Question: i have installed avenir font in x-code for custom font.
and i have tried this code to set custom font to search bar text
'''
UITextField *textField = [[sbOffers subviews] objectAtIndex:1];
[textField setFont:[UIFont fontWithName:@"AvenirNext-Medium" size:25]];
'''
but this is not worked for me i got error.Like this

is there any solution for this or anyother way to set font for UISearchBar ?? thanks in advance
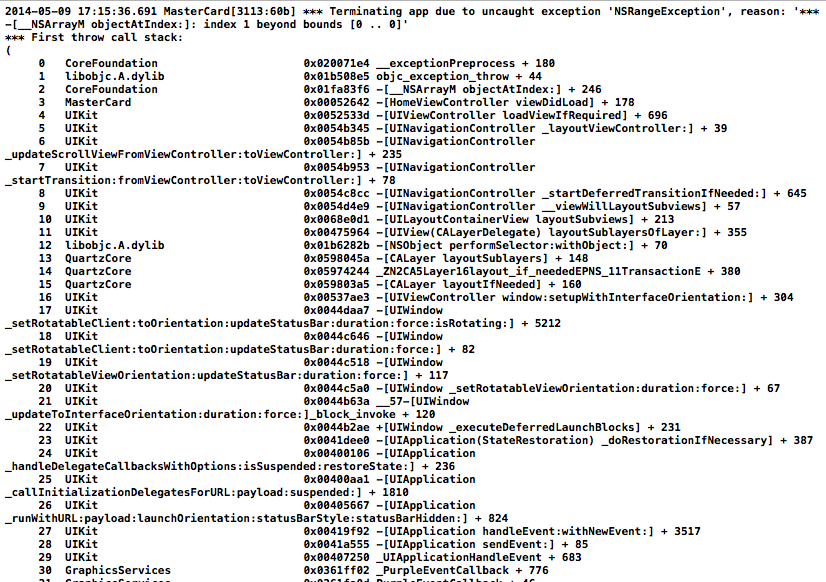
Answer: Well, I believe your code works fine up to iOS 7.
Since iOS 7, there are some changes in UISearchBar subviews hierarchy.
Here is correct way to get UITextField inside UISearchBar,
'''
for (UIView *view in [[yourSearchBar.subviews lastObject] subviews]) {
if ([view isKindOfClass:[UITextField class]]) {
[(UITextField *)view setFont:[UIFont fontWithName:@"AvenirNext-Medium" size:25]];
}
}
'''